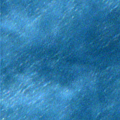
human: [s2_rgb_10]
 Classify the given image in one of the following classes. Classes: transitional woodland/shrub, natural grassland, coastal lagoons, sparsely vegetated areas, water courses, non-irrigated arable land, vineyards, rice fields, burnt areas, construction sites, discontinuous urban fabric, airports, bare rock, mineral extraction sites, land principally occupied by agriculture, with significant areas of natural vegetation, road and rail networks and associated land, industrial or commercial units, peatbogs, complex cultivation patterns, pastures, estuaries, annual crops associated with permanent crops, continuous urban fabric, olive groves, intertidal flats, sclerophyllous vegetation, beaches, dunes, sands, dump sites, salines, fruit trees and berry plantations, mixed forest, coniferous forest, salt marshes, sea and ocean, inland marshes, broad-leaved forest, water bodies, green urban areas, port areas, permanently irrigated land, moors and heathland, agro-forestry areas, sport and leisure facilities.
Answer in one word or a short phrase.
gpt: sea and ocean